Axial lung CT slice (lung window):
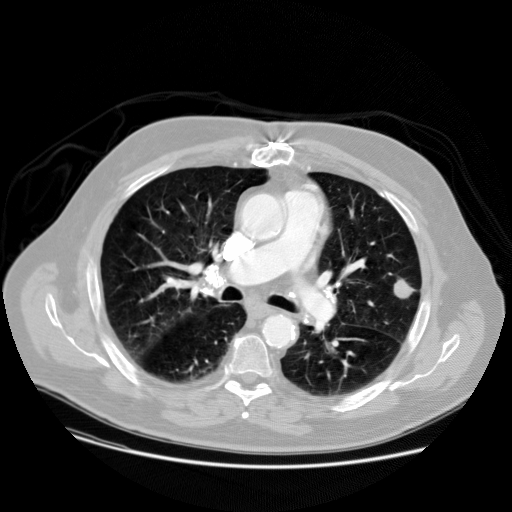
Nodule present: yes
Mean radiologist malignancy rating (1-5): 4